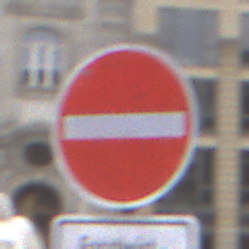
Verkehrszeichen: VerbotDerEinfahrt
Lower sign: BesondereFahrzeugeUndTransportgueter7
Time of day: Midday
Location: Outdoor (Urban)
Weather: Overcast
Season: NotSpecified
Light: Natural